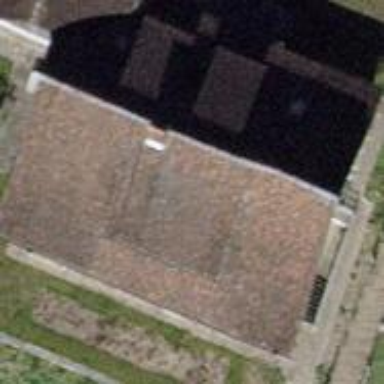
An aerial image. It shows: Gabled roofed house.